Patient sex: M
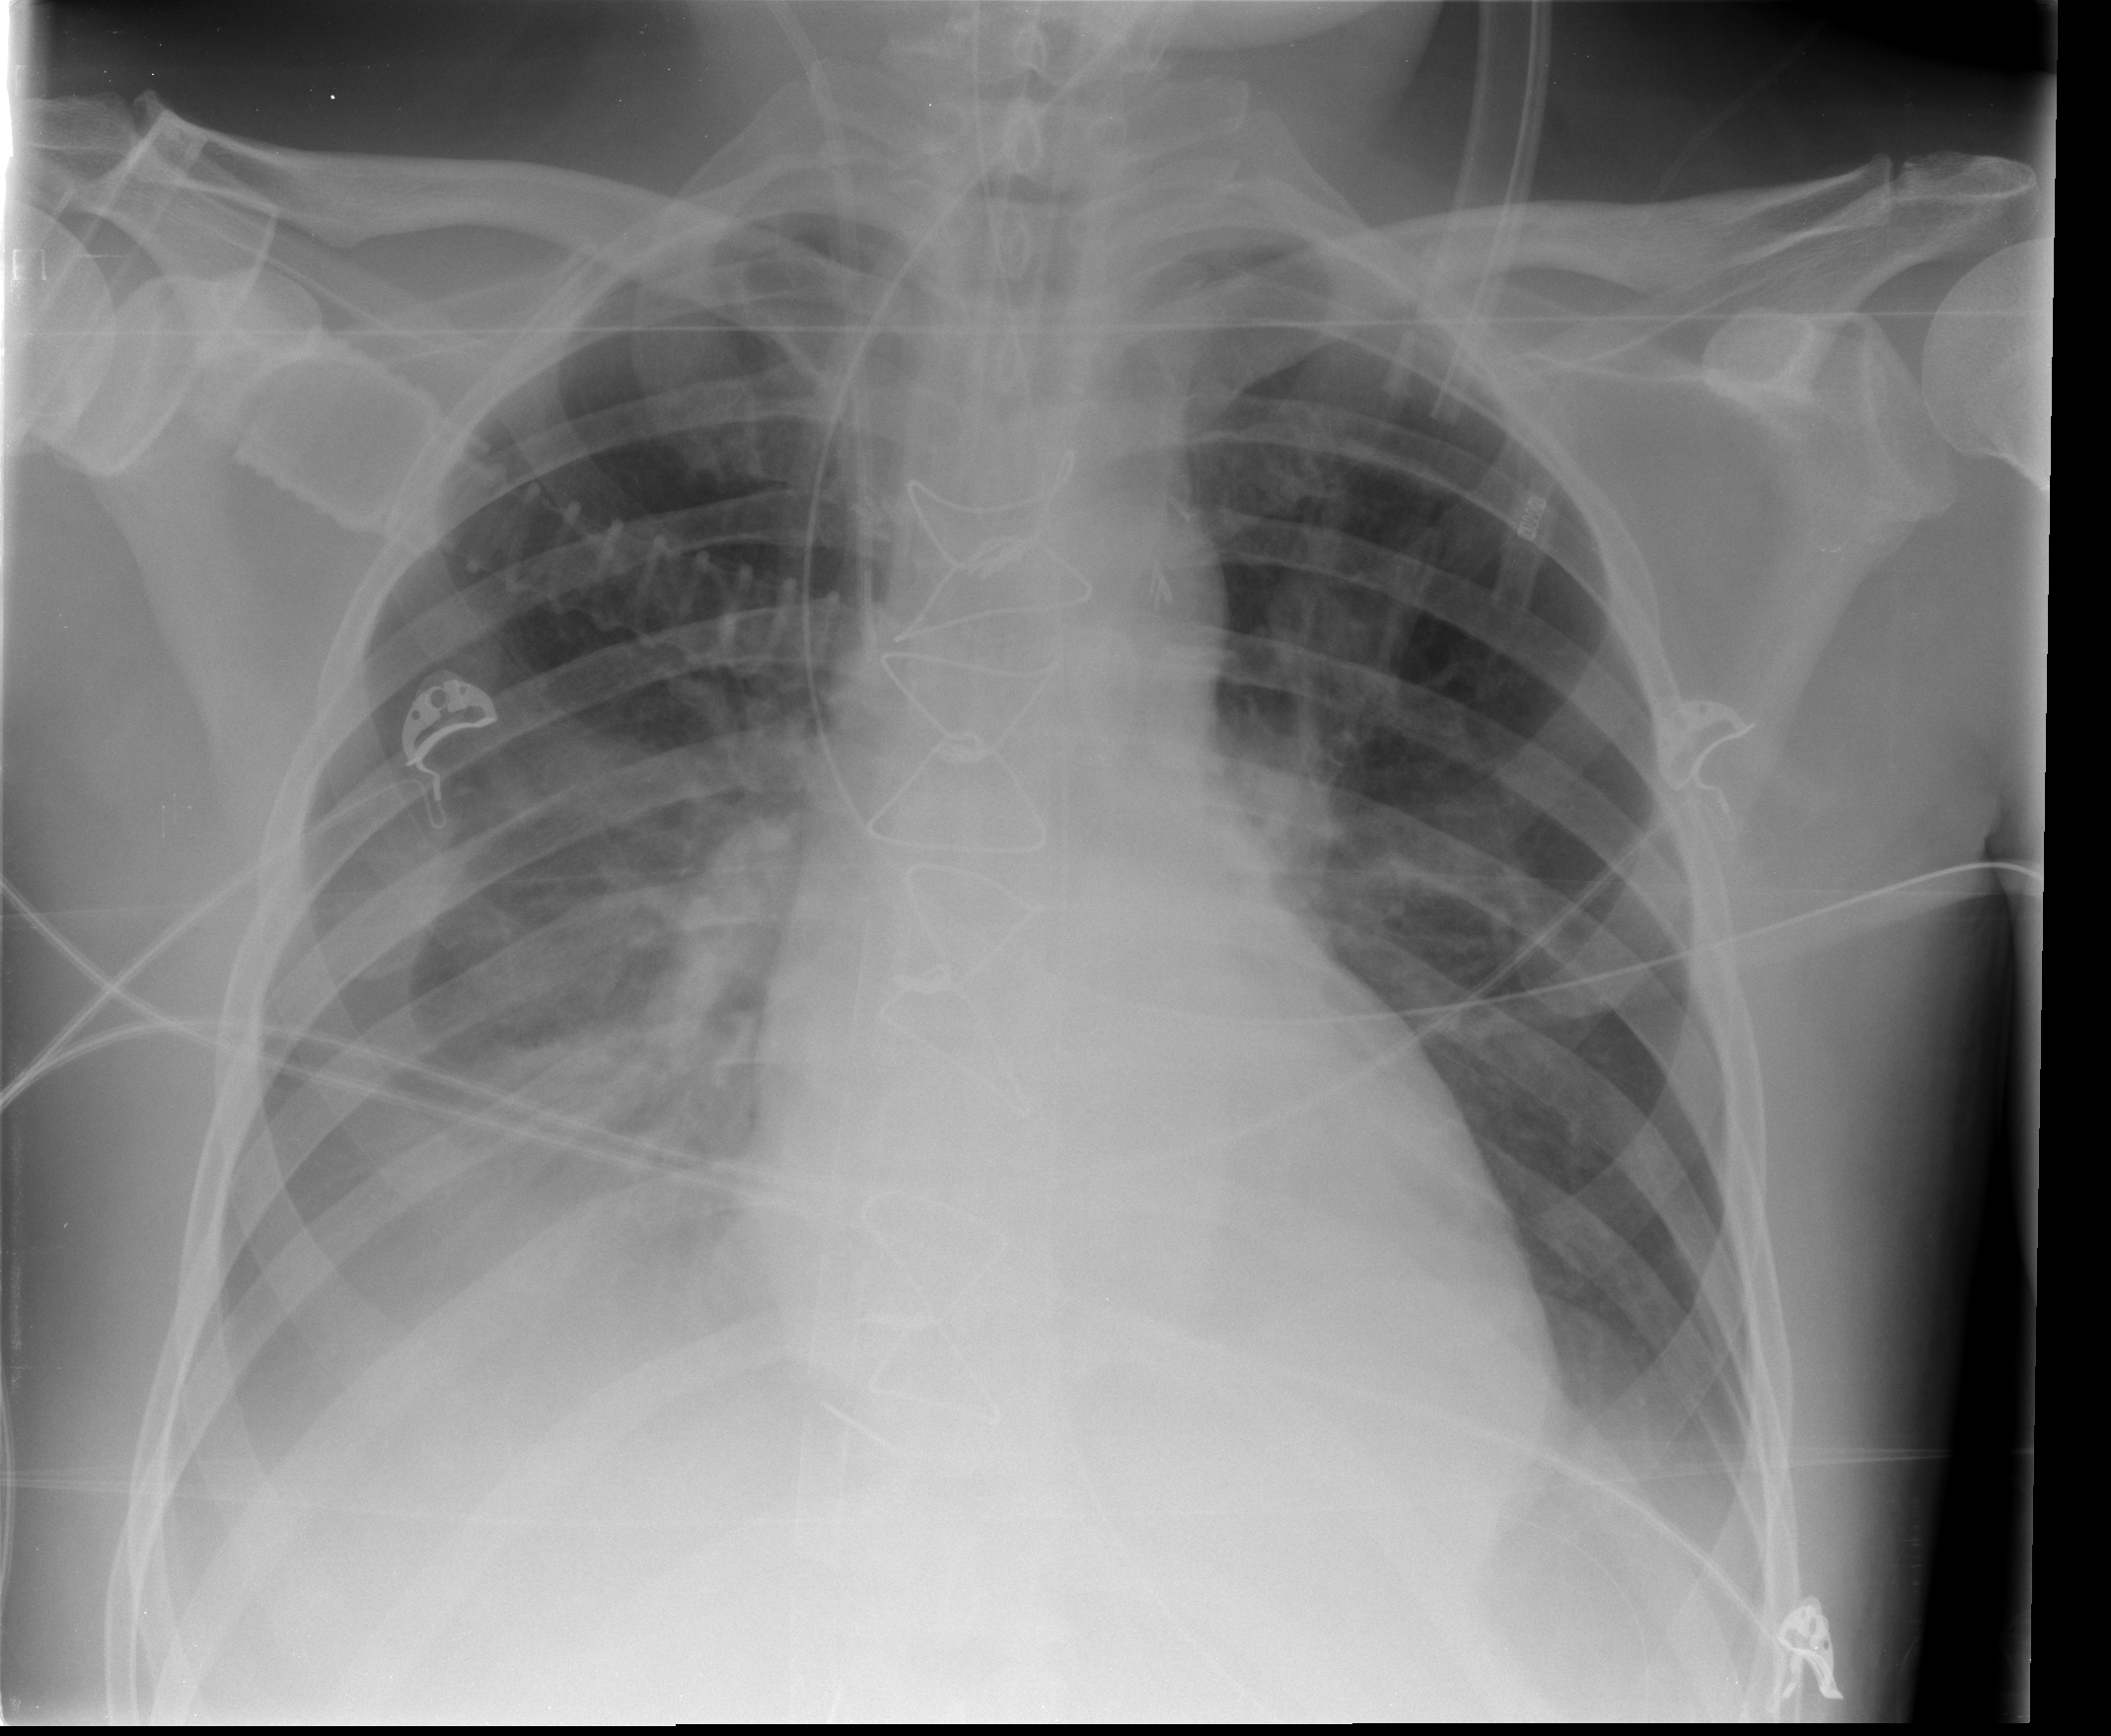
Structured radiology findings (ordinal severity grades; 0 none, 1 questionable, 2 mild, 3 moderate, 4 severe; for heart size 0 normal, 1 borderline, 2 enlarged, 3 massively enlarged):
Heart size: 0
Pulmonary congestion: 2
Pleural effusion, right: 3
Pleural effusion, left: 2
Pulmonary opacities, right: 0
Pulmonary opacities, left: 0
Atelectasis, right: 3
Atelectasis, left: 2